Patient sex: M
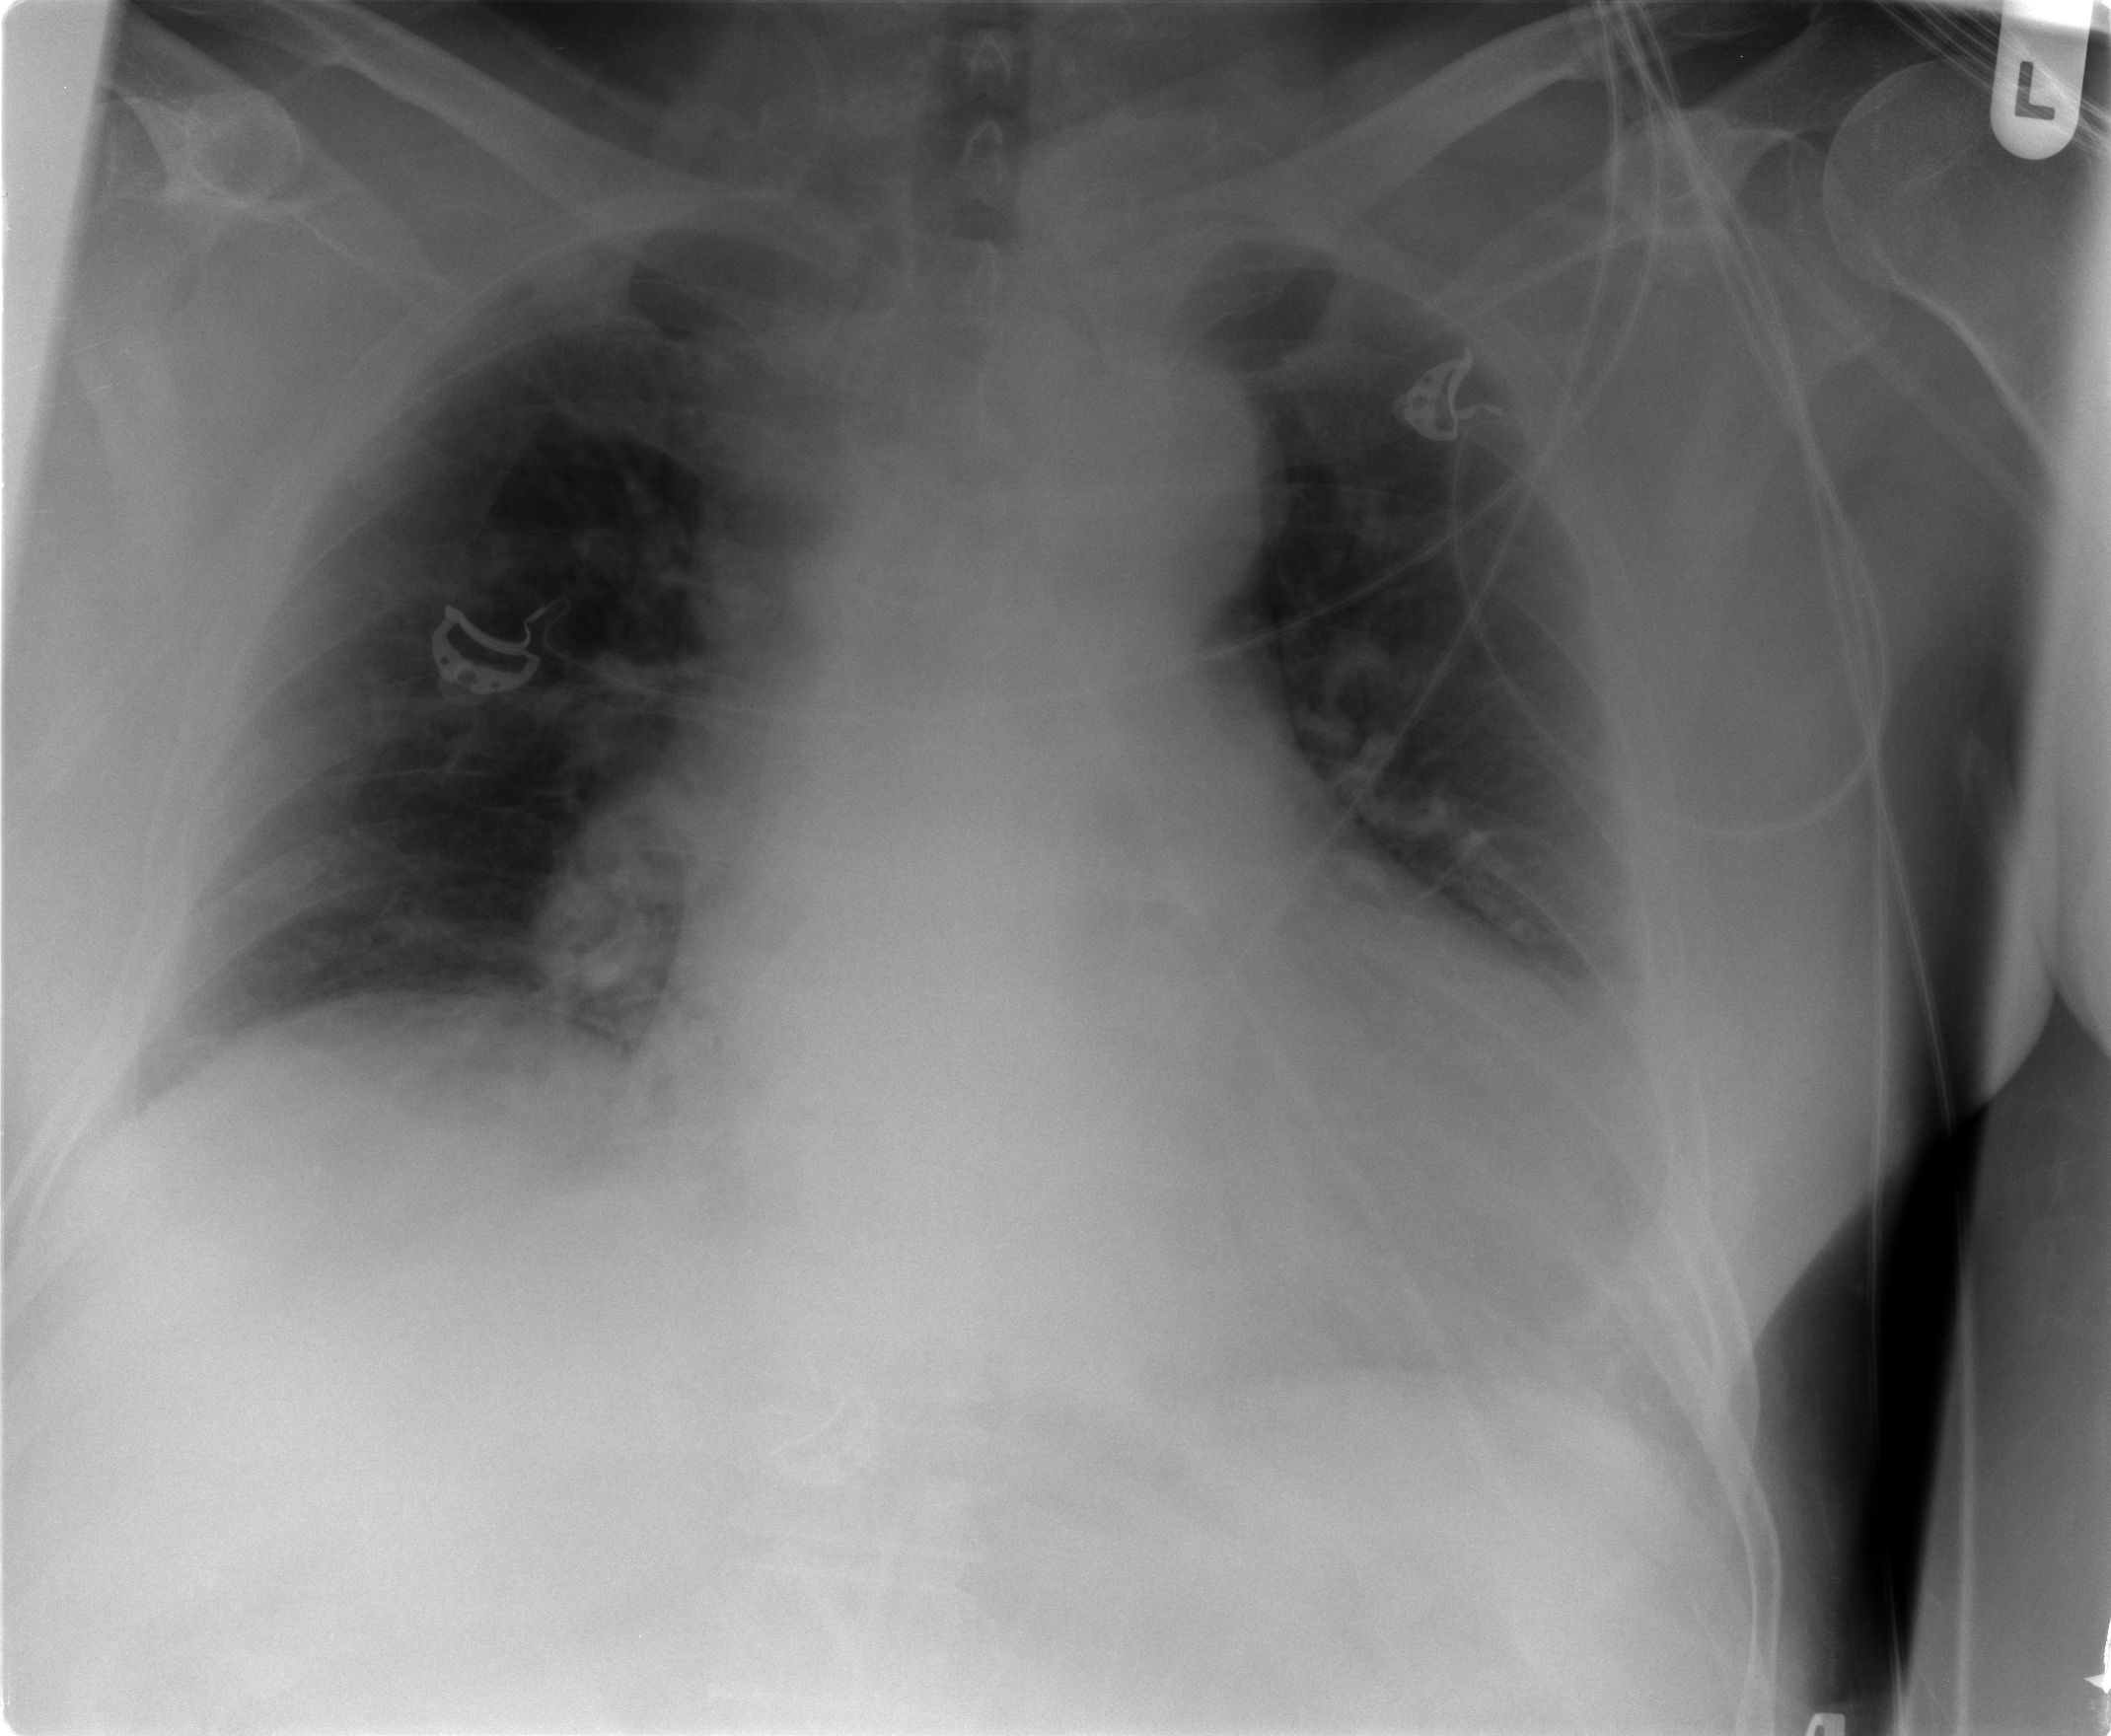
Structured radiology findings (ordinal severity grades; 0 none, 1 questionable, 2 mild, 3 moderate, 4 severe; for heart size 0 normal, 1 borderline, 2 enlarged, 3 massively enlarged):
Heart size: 2
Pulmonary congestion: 2
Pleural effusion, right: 1
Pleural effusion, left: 2
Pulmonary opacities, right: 0
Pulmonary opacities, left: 0
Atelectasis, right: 1
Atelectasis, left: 2